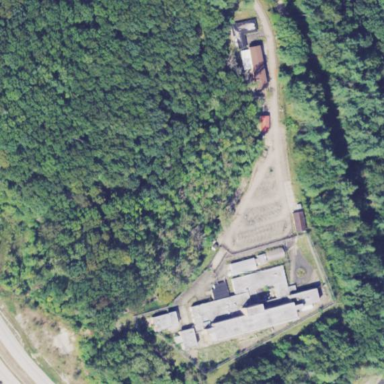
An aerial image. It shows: Prison.